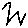
Label: zigzag